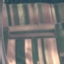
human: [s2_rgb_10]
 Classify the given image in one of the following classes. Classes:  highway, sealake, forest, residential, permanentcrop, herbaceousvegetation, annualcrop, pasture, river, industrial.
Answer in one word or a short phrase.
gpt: PermanentCrop